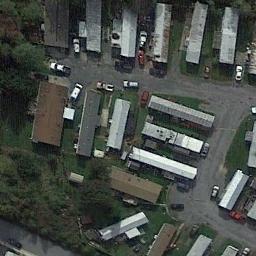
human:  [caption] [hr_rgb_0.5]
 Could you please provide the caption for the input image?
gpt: The mobile home park is on the grass next to some trees and road .

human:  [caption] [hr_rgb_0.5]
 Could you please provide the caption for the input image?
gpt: There are three rows of mobile homes .

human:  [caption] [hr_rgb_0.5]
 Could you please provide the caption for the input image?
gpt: Many buildings of different shapes and sizes are in mobile home parks .

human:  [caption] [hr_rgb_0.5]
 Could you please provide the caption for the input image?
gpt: The mobile home park has some mobile homes and trees on the grass .

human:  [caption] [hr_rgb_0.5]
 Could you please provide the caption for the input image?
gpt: There are some buildings and green trees in the mobile home park .